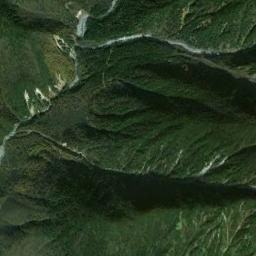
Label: mountain